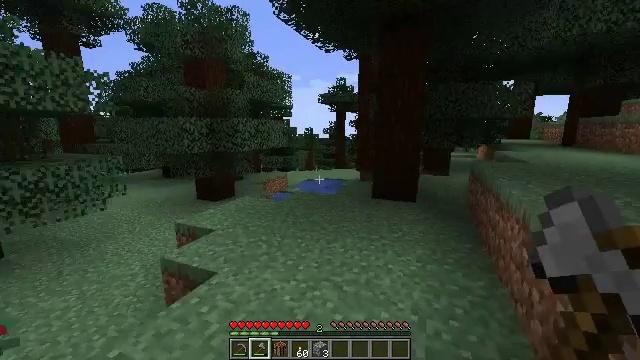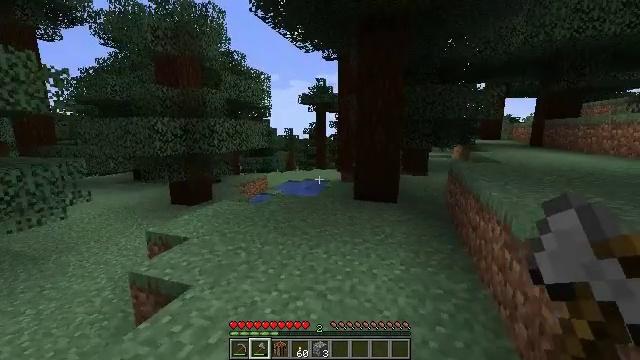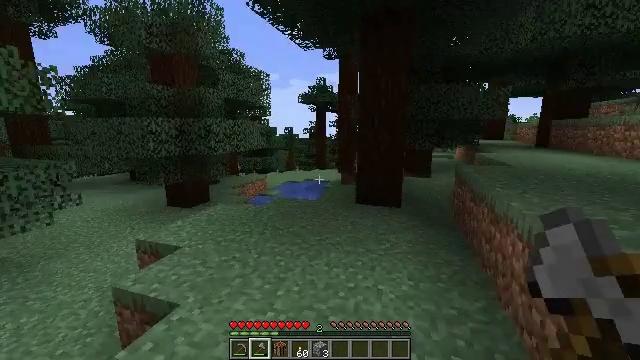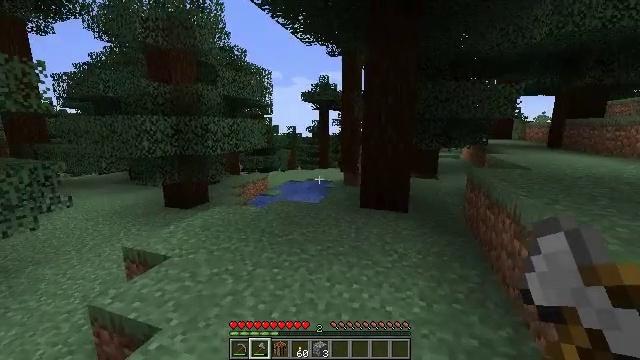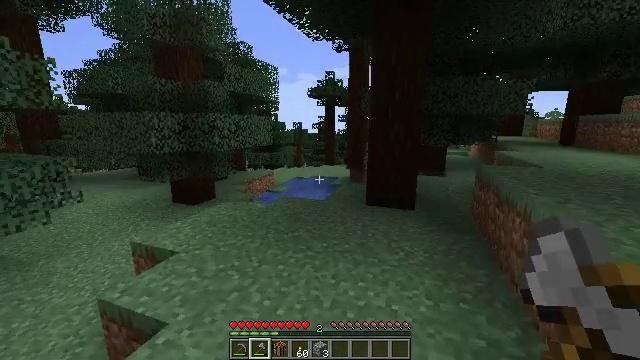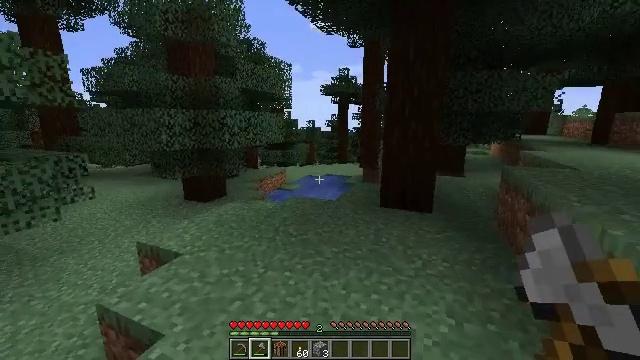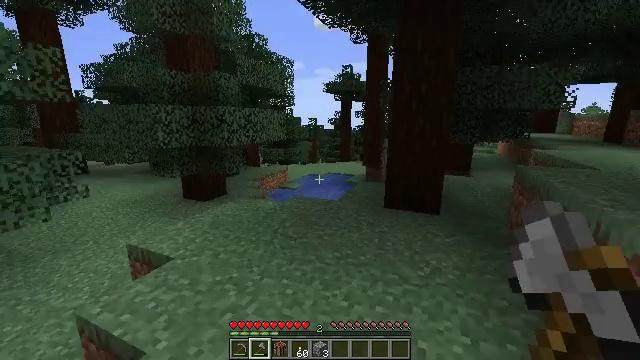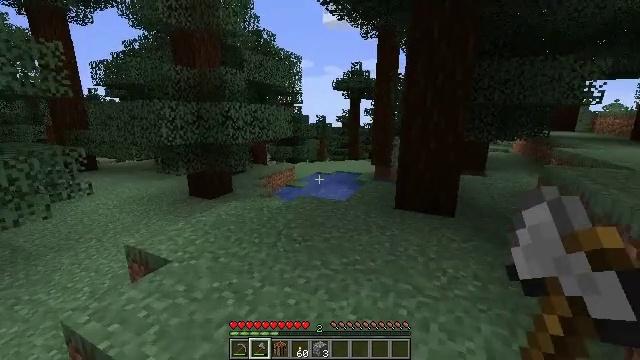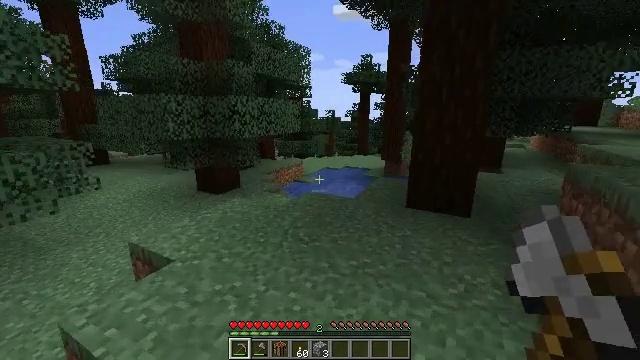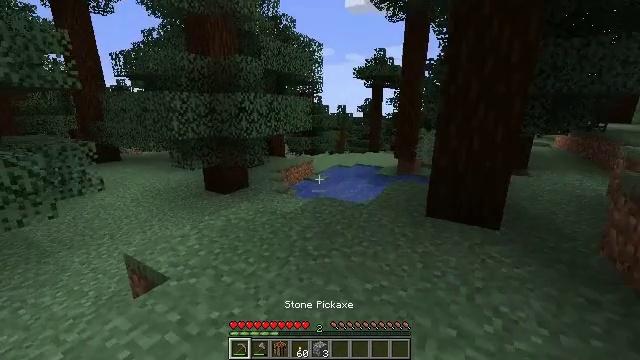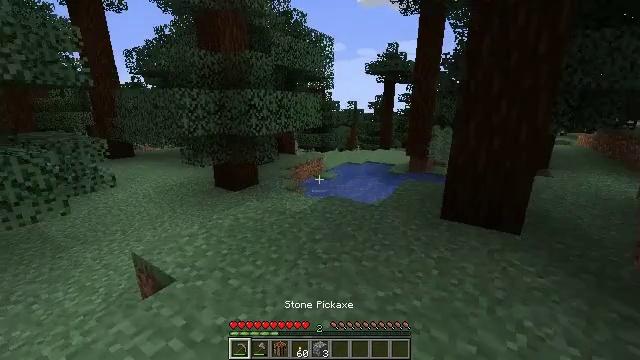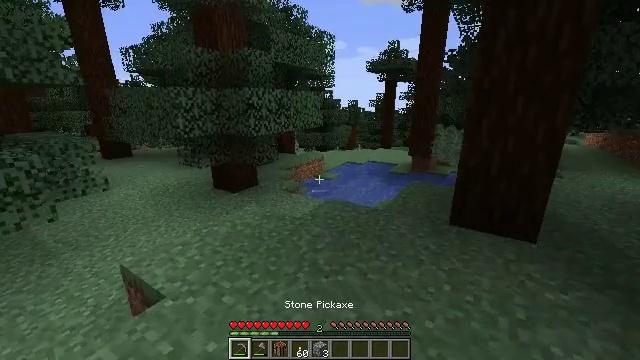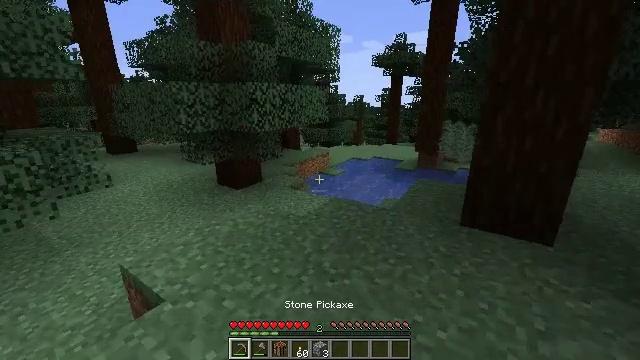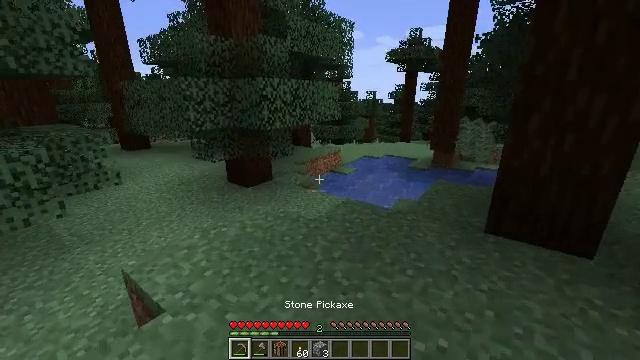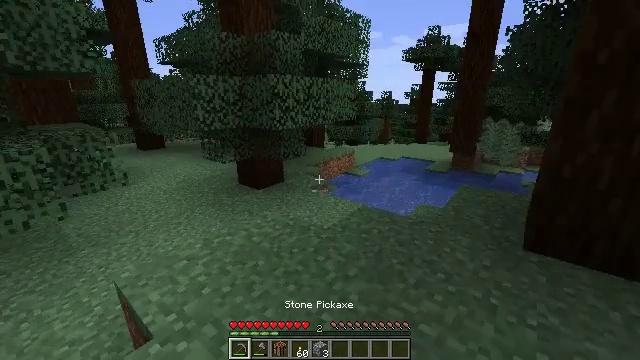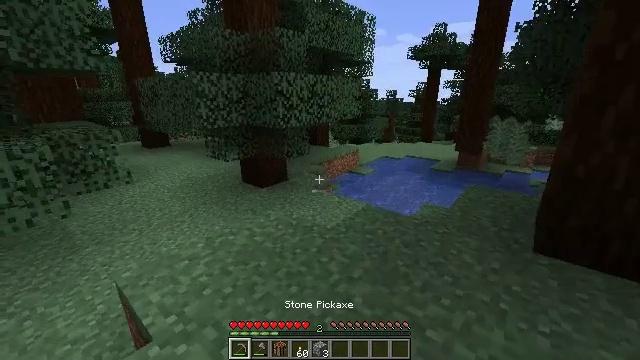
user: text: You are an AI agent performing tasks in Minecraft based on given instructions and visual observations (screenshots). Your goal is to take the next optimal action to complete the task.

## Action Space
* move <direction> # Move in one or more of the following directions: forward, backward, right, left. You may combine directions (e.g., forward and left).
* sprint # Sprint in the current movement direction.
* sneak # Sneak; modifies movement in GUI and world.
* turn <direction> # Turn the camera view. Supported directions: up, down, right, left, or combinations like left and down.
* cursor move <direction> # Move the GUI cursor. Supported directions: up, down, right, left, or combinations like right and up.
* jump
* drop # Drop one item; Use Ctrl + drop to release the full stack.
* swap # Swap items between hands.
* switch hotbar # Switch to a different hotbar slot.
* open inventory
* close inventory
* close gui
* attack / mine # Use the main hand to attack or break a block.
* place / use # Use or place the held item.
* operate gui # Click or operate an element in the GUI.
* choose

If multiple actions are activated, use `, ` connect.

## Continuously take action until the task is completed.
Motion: motion action
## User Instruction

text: Collect the large fern.
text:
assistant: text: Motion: move forward, turn right
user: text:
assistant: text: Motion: move forward
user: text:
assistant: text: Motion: move forward
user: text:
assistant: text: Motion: move forward, turn left
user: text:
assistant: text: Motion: move forward, turn left
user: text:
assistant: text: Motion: move forward
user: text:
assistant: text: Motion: move forward, turn left
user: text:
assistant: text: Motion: move forward, turn left and down, switch to hotbar 1
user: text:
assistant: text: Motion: move forward, turn left, switch to hotbar 1
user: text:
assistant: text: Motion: move forward, turn left, switch to hotbar 1
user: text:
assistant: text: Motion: move forward
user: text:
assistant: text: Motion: move forward, turn left and down
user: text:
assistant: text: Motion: move forward, turn left
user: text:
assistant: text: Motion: move forward, turn left
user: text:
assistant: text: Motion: move forward
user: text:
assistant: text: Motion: move forward
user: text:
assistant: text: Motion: move forward, turn right and up
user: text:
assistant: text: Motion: turn right and up
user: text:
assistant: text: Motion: turn right
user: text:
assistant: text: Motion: turn right
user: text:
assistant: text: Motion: turn up
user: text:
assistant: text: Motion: no_op
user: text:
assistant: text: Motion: no_op
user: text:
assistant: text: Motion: no_op
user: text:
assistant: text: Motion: no_op
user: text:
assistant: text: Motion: no_op
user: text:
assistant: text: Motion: move right
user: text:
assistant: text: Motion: move right
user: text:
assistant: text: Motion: move right
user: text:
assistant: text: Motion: move right, turn left